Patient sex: M
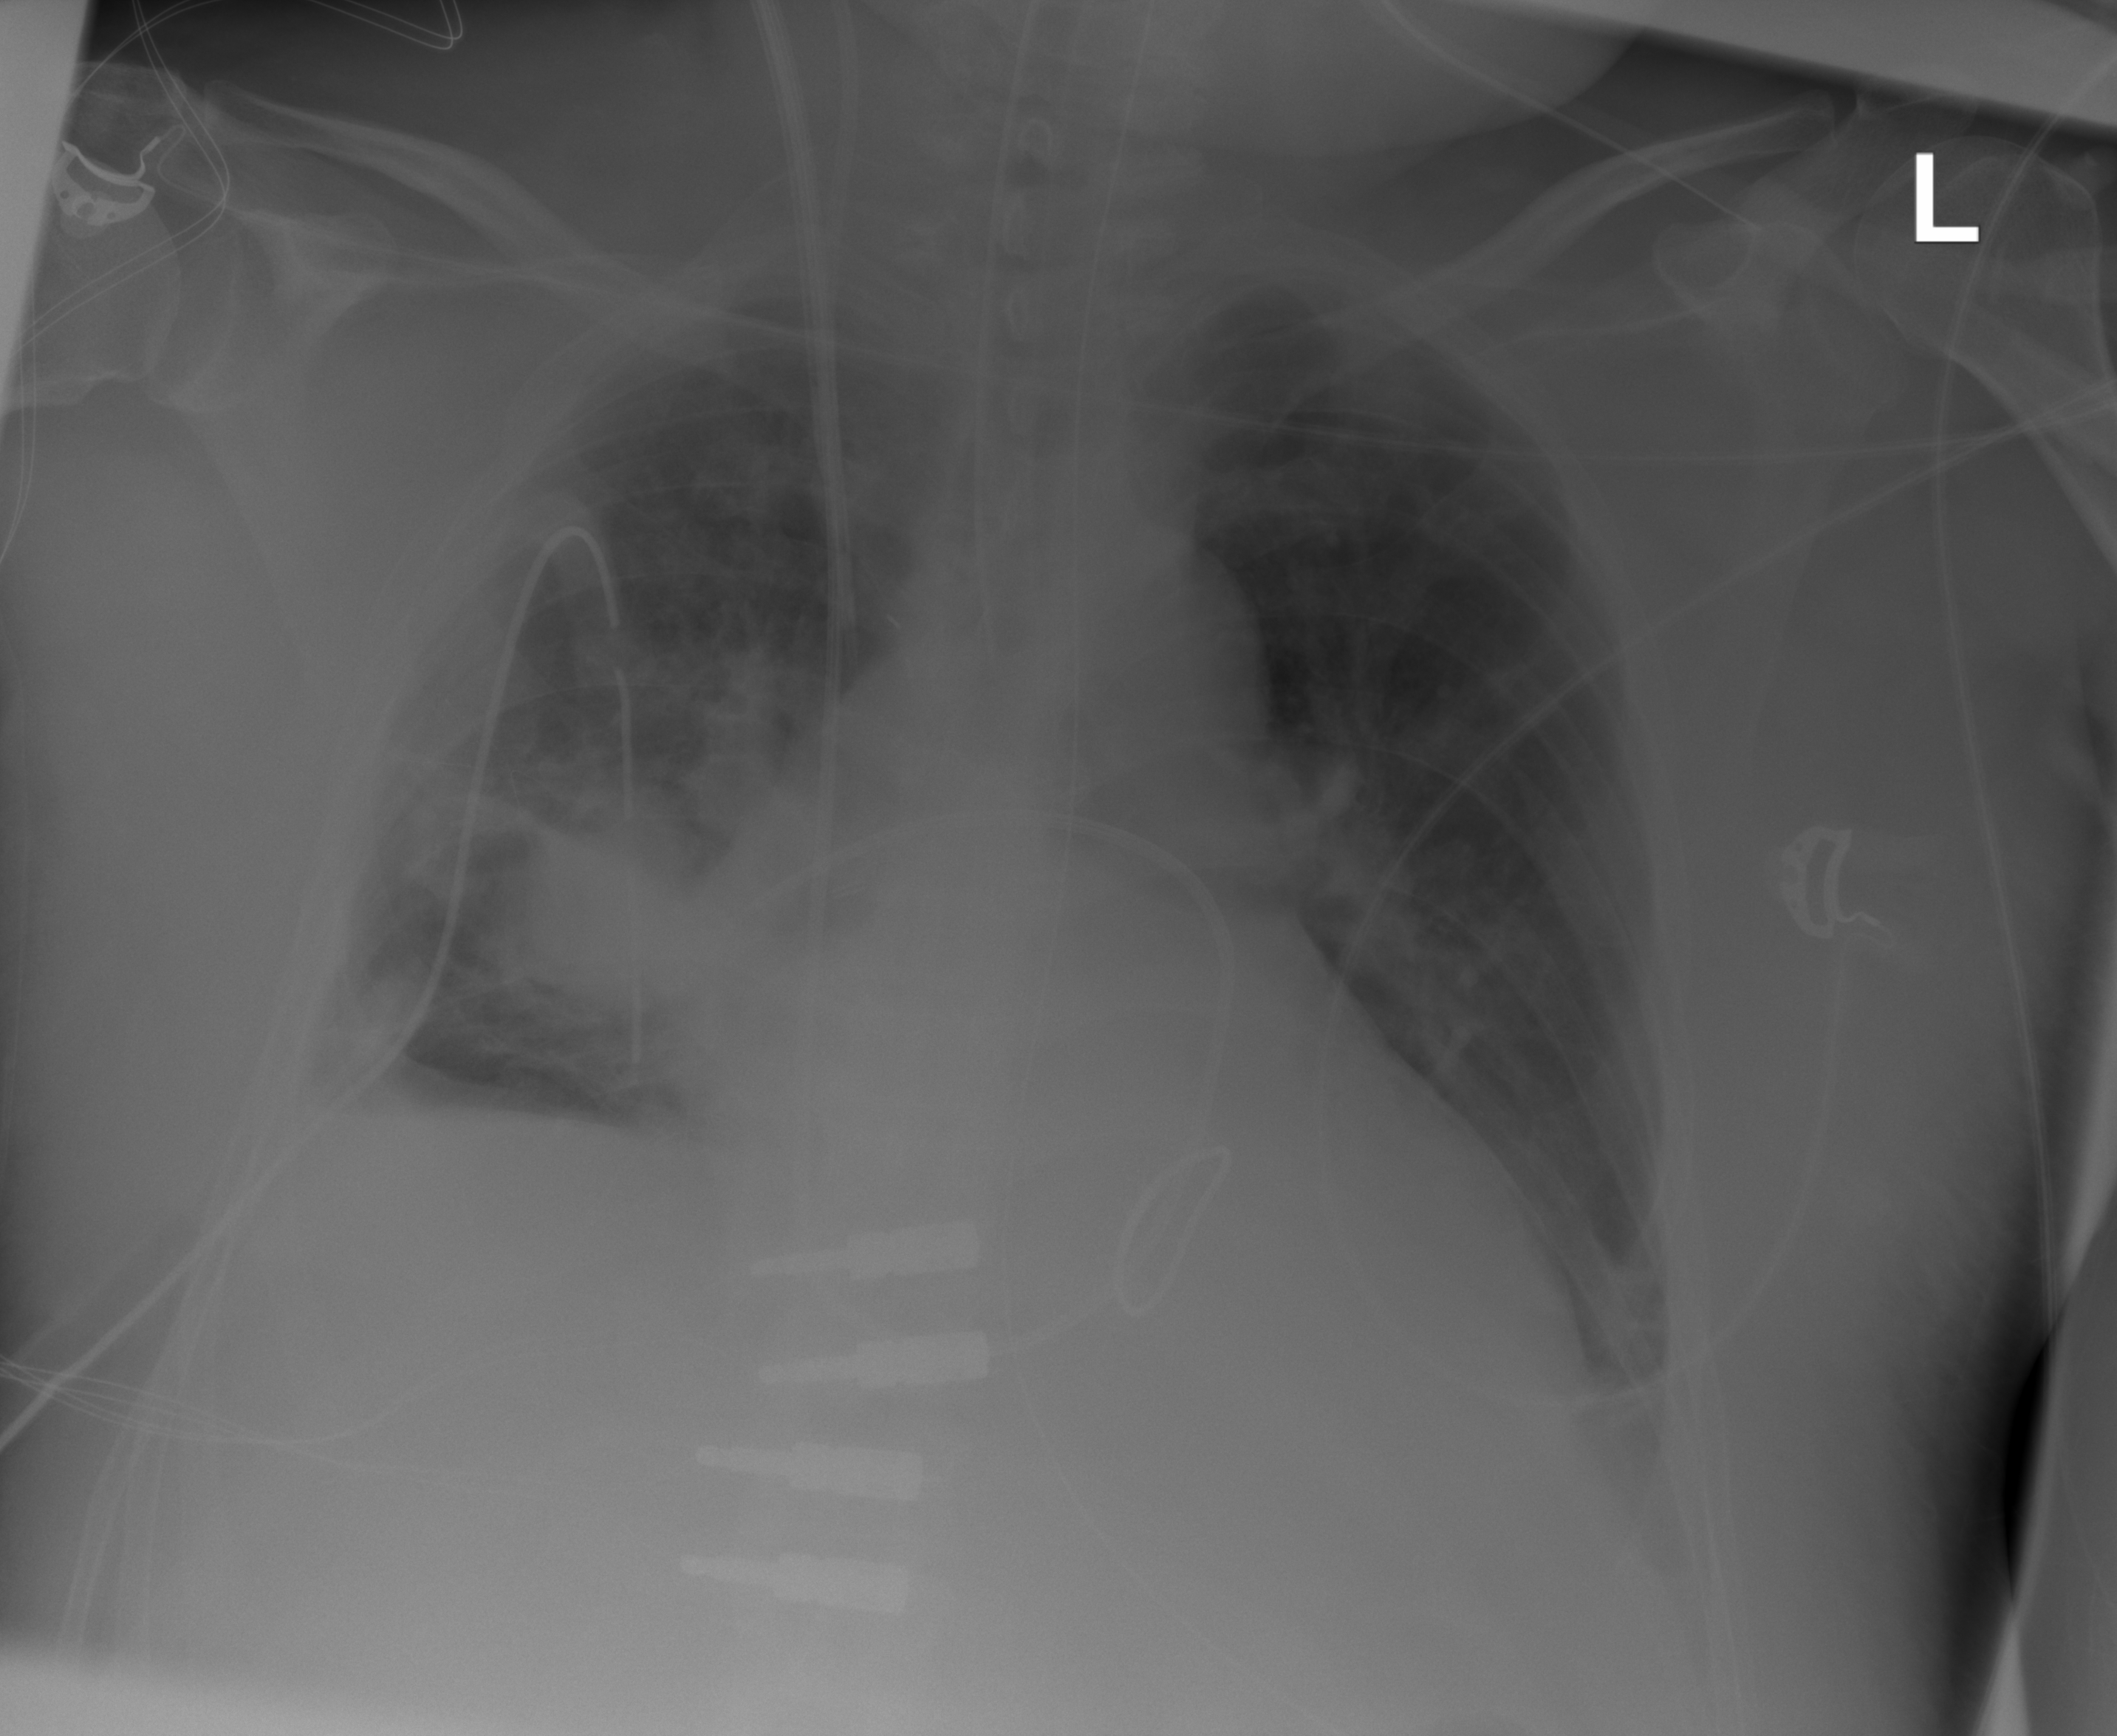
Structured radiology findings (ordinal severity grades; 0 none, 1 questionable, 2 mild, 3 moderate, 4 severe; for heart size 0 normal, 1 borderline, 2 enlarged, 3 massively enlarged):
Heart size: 2
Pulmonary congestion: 0
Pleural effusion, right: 2
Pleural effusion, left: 1
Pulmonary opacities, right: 2
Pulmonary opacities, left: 0
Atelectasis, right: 2
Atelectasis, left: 2